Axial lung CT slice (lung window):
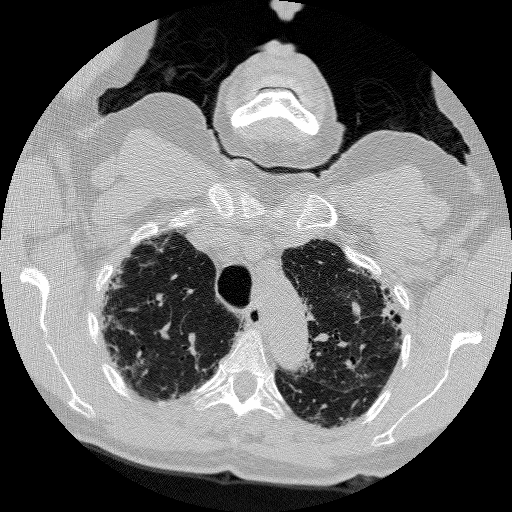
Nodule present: no